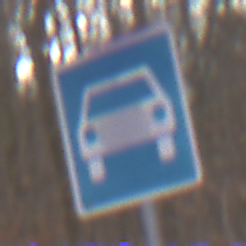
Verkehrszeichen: Kraftfahrstrasse
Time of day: MorningAfternoon
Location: Outdoor (Nature)
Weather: Overcast
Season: Autumn
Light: Natural